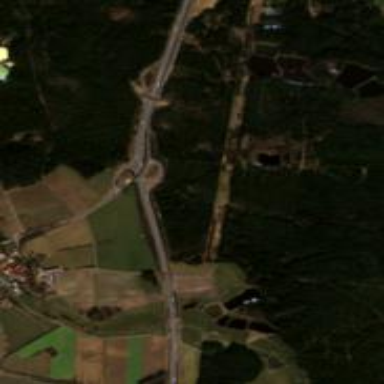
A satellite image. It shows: Motorway junction.